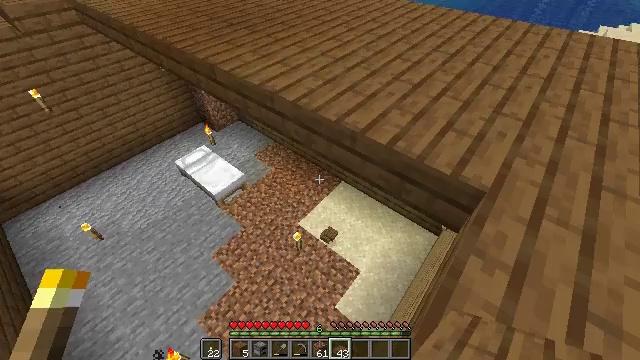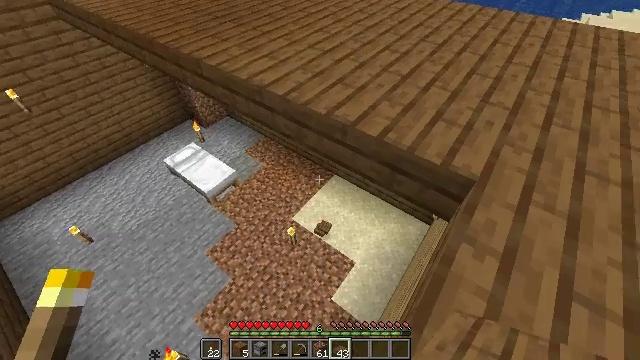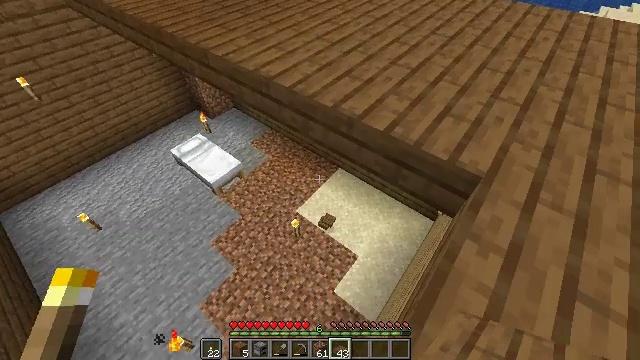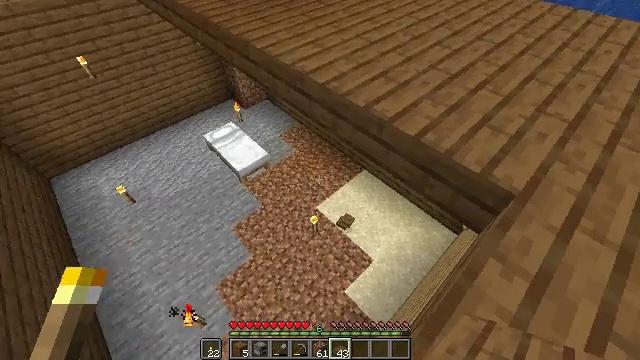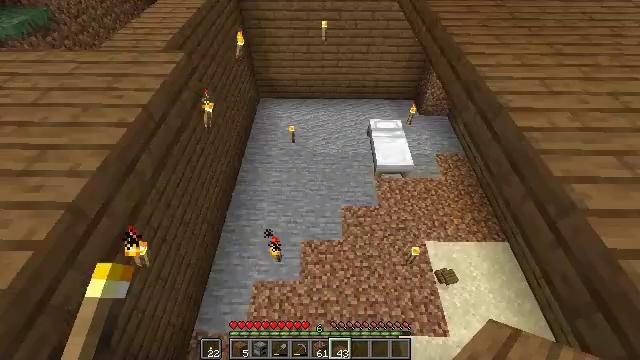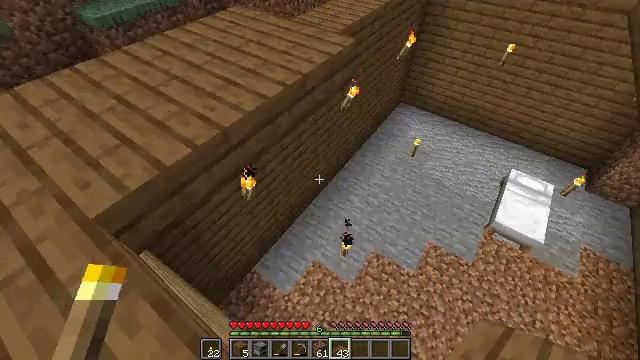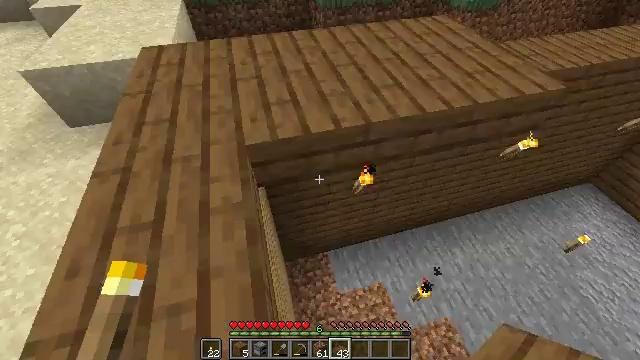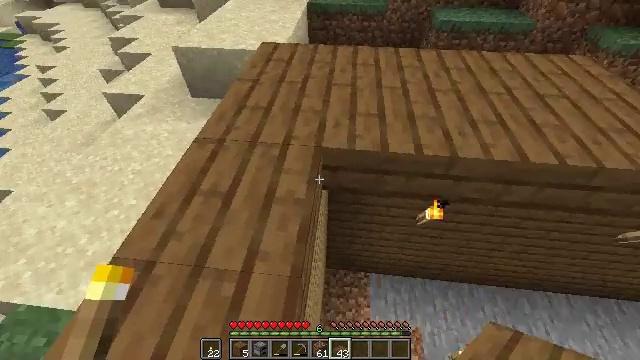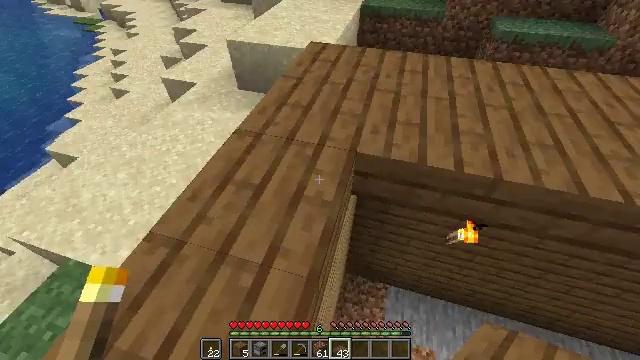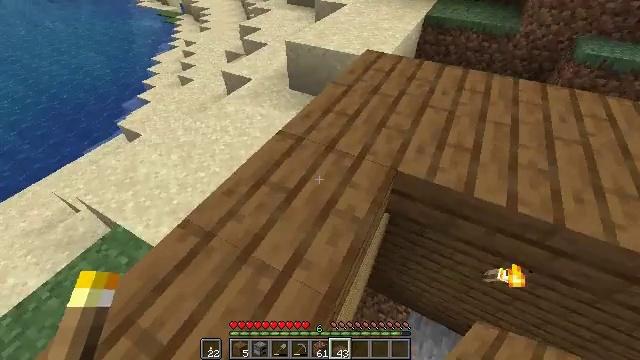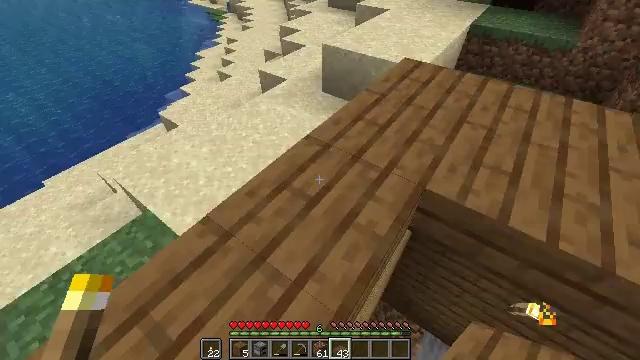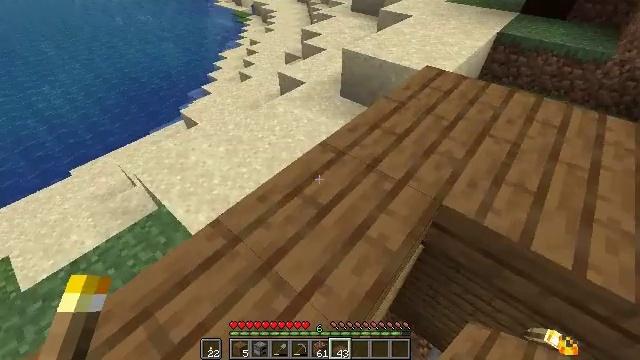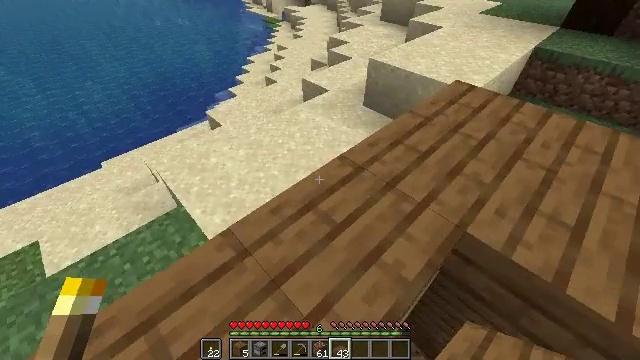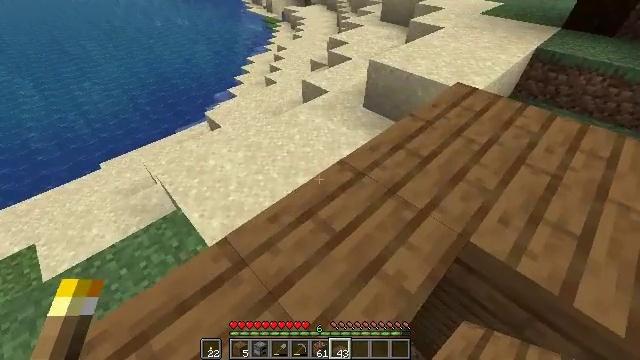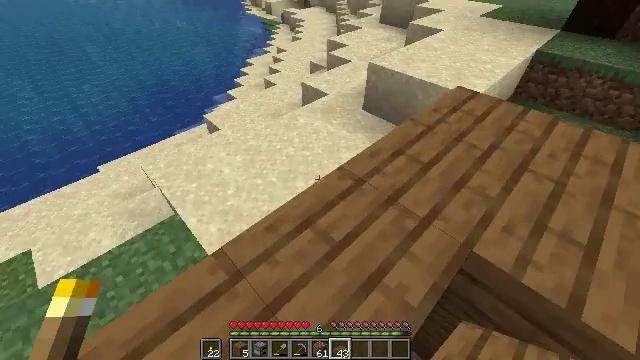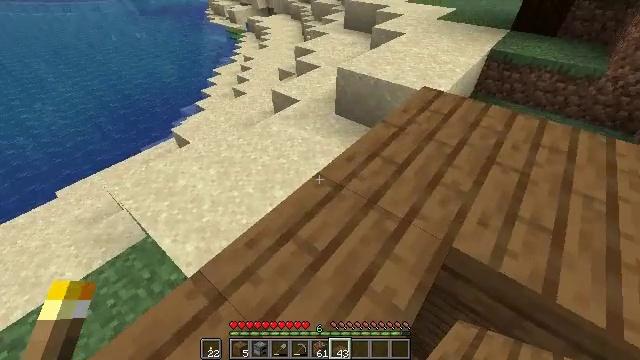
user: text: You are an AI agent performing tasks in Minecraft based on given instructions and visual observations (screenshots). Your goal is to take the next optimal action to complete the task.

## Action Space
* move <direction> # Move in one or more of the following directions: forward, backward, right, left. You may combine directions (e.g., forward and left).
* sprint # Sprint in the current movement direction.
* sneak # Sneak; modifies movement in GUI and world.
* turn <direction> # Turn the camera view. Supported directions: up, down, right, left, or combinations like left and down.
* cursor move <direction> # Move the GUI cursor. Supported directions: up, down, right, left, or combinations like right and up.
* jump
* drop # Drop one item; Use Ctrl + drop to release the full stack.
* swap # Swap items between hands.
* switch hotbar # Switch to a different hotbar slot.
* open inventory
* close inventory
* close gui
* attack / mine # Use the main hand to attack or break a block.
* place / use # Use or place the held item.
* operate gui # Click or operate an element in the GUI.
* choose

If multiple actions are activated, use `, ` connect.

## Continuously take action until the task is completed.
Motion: motion action
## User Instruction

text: Reclaim the spruce slab for later use.
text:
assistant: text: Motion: sneak, turn right and down
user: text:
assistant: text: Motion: sneak, turn left and down
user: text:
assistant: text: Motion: sneak, turn left
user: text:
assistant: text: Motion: sneak, turn left
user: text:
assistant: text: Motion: sneak, turn left
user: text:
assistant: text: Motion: sneak, turn left
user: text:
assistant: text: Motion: move forward, sneak, turn left and up
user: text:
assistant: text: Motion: move forward, sneak, turn left
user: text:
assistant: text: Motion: move forward, sneak, turn left
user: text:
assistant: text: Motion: move forward, sneak, turn left
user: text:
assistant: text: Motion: move forward, sneak, turn left
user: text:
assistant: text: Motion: move forward, sneak, turn left and up
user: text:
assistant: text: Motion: move forward, sneak
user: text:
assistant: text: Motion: move forward, sneak
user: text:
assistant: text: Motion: move forward, sneak, turn right and up
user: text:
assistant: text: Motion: move forward, sneak, turn right
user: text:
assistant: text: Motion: move forward, sneak, turn right
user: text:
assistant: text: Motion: move forward, sneak, turn right
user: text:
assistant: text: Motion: move forward, sneak, turn right
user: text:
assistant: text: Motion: move forward, sneak, turn right
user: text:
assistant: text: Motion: move forward, sneak, turn right
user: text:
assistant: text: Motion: move forward, sneak, turn right
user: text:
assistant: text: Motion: move forward, sneak, turn right
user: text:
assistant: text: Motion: move forward, sneak
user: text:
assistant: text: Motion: move forward, sneak
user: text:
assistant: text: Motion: move forward, sneak
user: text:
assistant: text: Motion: move forward, sneak
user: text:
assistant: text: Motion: move forward, sneak
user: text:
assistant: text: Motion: move forward, sneak
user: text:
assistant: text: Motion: move forward, sneak, turn right